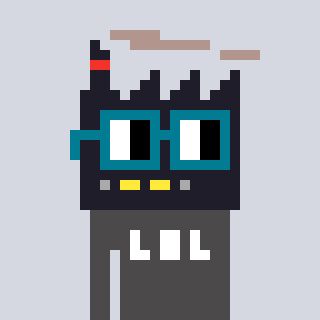
a pixel art character with square dark green glasses, a factory-shaped head and a grayscale-colored body on a cool background